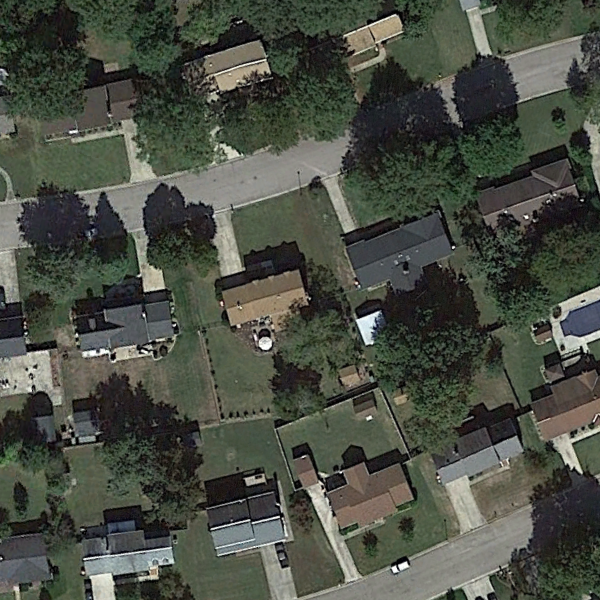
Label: MediumResidential